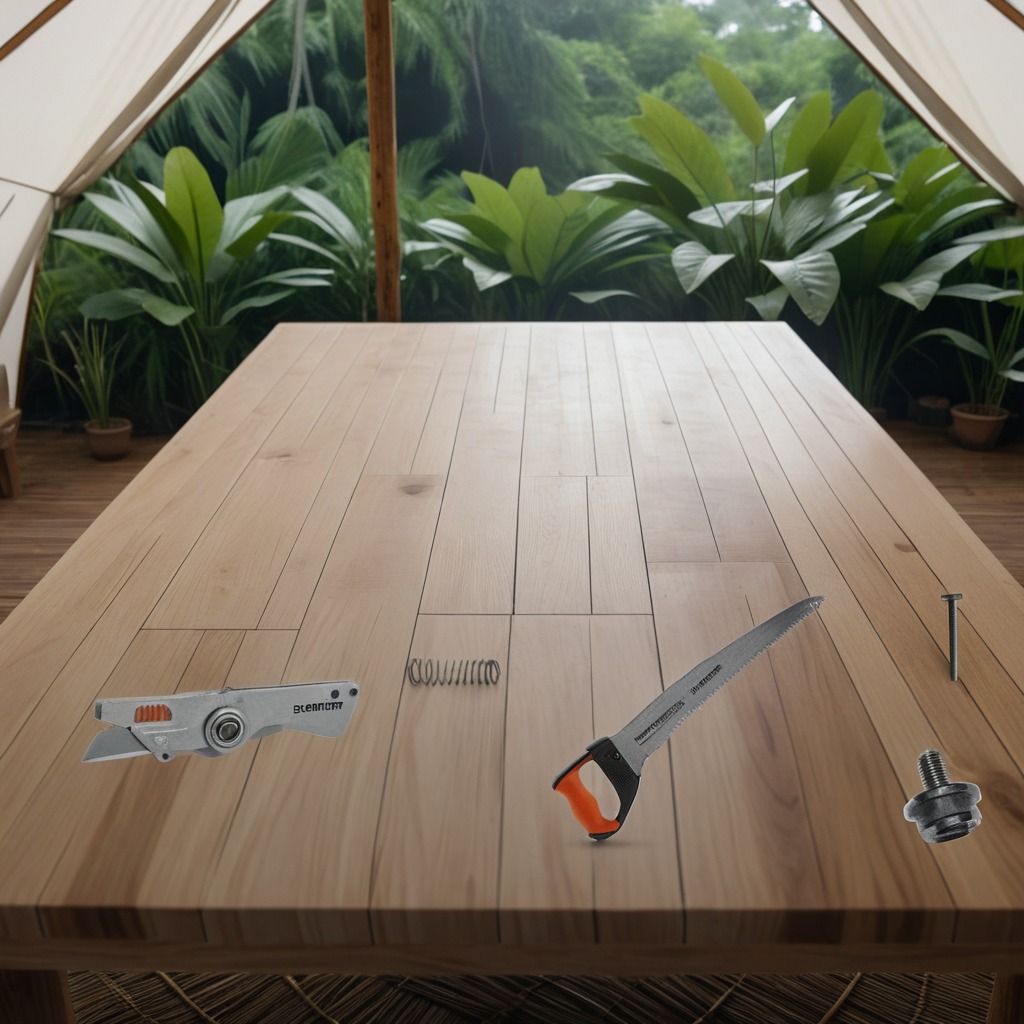
A utility knife, a metal machine screw, an iron nail, a coiled metal spring, and a handheld metal saw are lying on the wooden table.